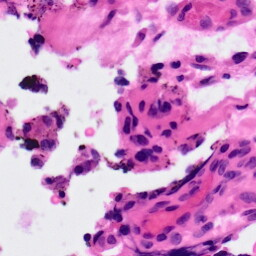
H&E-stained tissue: Ovarian